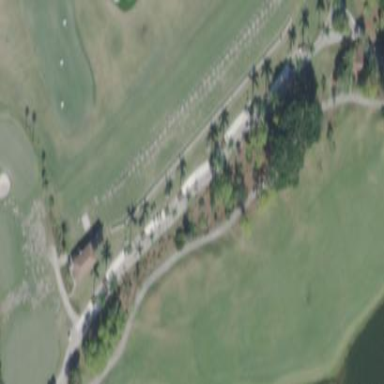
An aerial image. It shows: Golf fairway surrounded by grass.